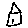
Label: house